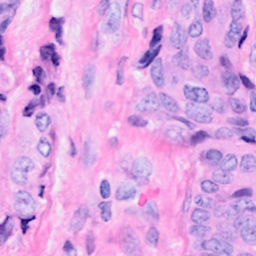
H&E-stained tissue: Breast